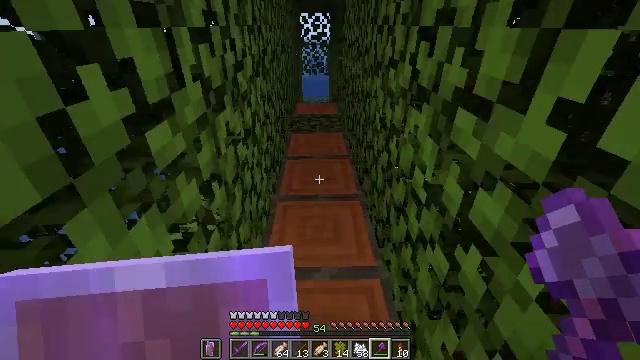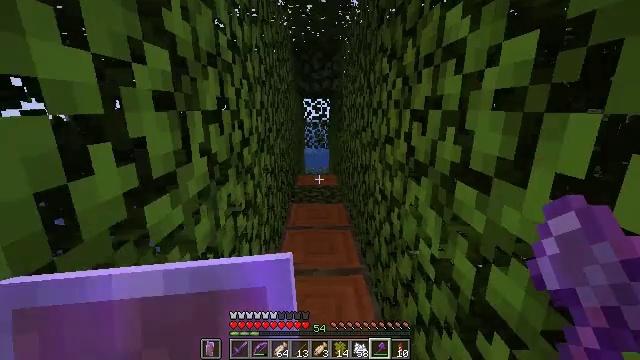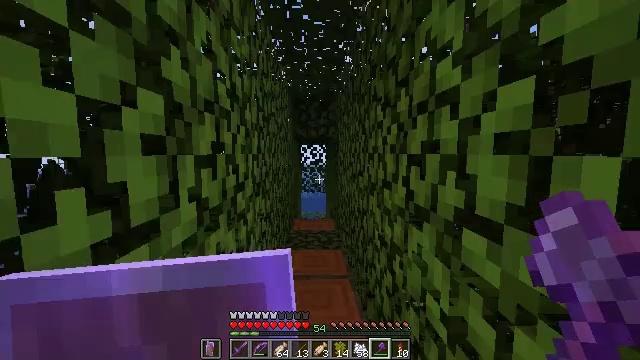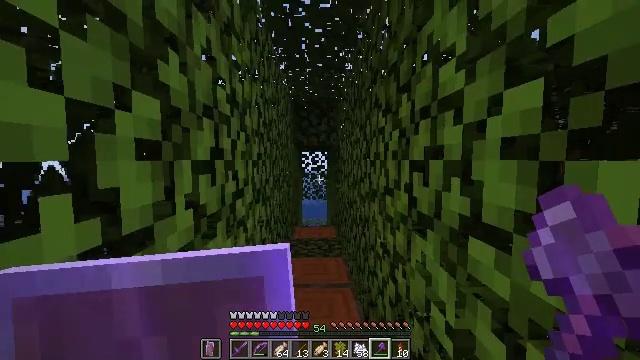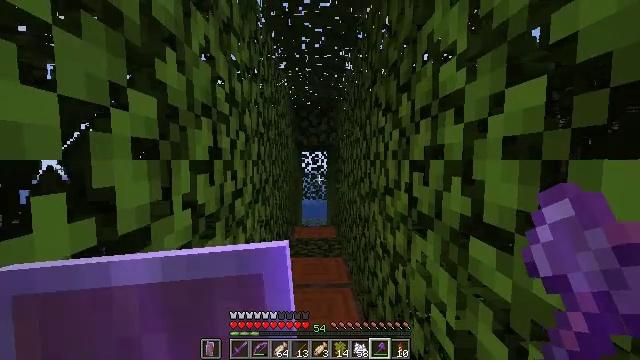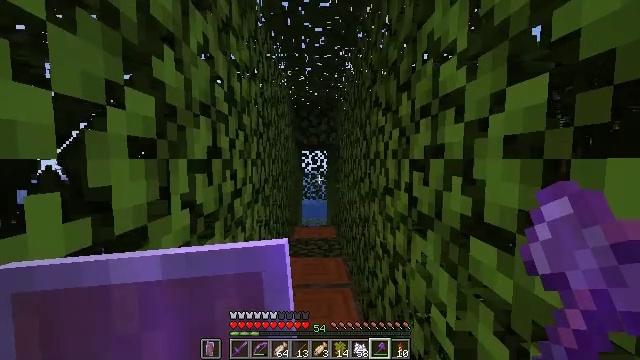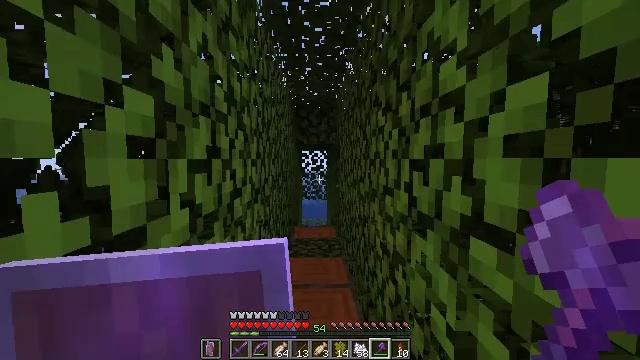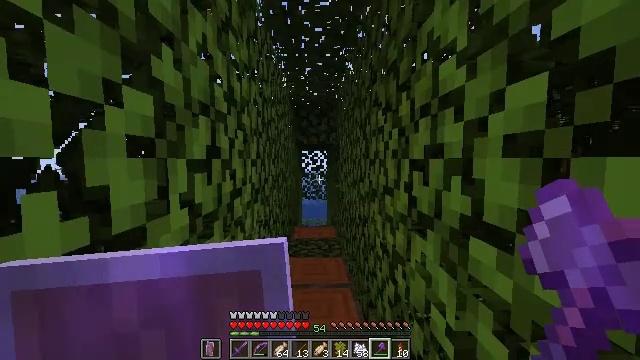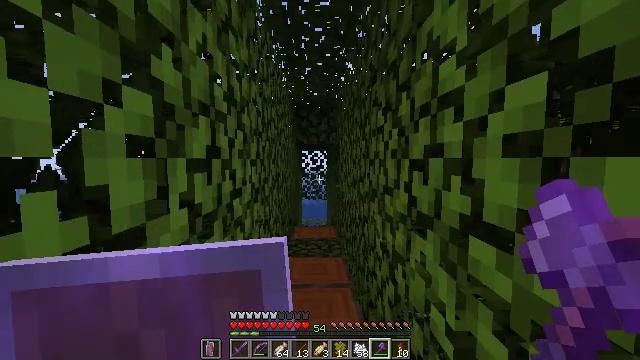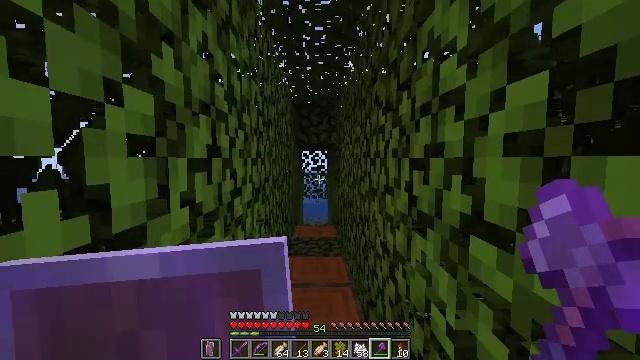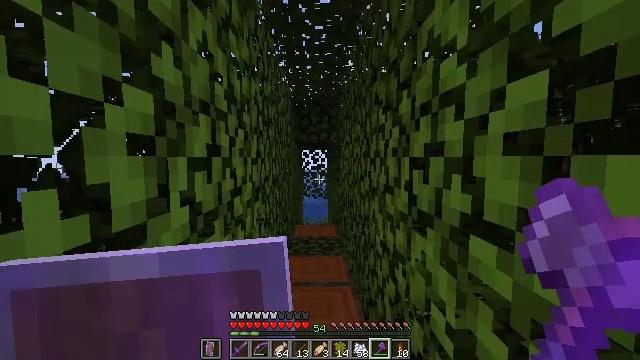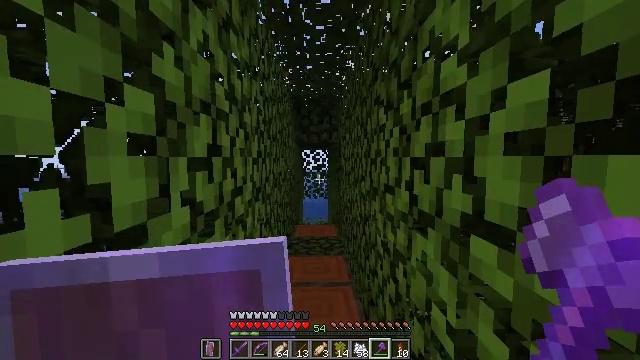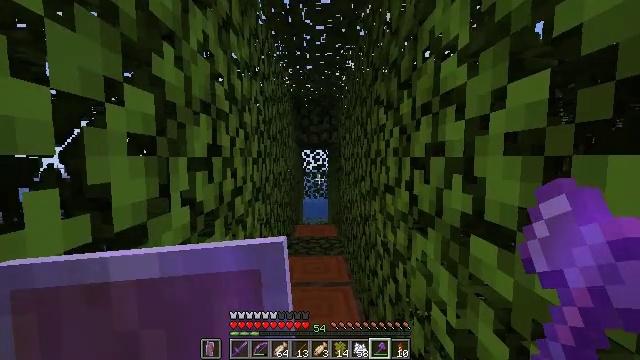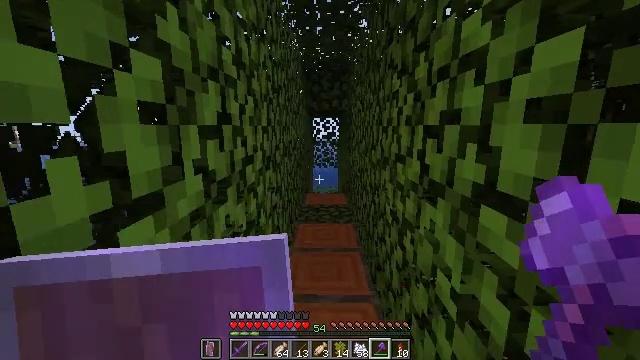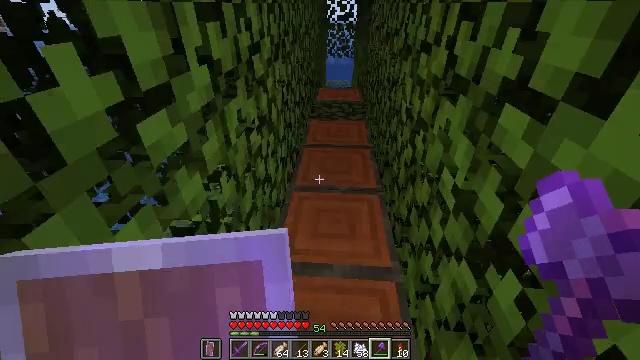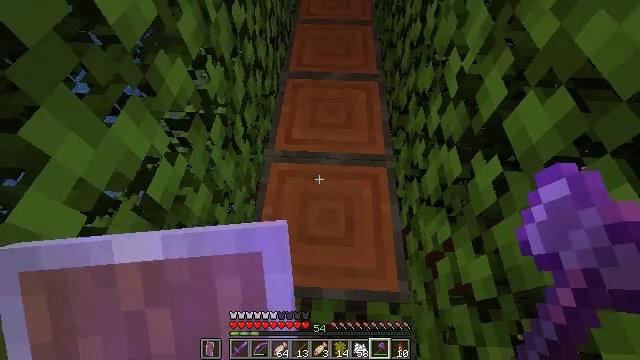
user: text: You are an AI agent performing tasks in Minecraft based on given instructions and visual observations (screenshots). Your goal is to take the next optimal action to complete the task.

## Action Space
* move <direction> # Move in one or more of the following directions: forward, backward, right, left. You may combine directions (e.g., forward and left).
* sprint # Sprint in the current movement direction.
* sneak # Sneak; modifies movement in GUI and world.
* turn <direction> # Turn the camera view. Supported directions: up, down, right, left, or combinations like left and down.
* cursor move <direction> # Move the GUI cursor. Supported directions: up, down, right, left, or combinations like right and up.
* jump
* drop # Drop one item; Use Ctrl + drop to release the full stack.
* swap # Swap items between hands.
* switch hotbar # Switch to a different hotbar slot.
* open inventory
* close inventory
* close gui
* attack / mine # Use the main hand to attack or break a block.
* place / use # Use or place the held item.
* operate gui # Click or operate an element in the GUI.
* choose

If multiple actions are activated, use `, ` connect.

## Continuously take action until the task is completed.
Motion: motion action
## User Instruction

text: Mine acacia log from the tree's trunk.
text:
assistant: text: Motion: turn up
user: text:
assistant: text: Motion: turn up
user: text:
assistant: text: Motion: turn up
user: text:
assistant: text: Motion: no_op
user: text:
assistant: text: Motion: no_op
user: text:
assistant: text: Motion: no_op
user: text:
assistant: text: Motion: no_op
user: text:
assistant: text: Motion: no_op
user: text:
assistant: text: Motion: no_op
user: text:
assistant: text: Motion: no_op
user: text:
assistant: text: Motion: no_op
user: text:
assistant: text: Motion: no_op
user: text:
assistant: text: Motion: turn left and down
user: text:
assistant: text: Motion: turn left and down
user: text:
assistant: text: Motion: turn right and down
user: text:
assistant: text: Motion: turn down
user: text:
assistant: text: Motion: no_op
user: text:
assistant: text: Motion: no_op
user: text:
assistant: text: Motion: no_op
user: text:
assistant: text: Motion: no_op
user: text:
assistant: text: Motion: no_op
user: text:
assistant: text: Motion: attack / mine
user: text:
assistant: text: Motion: attack / mine
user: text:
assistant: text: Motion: attack / mine
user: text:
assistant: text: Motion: attack / mine
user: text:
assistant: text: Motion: attack / mine
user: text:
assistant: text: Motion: attack / mine
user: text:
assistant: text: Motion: attack / mine
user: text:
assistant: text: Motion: attack / mine
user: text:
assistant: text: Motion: turn up